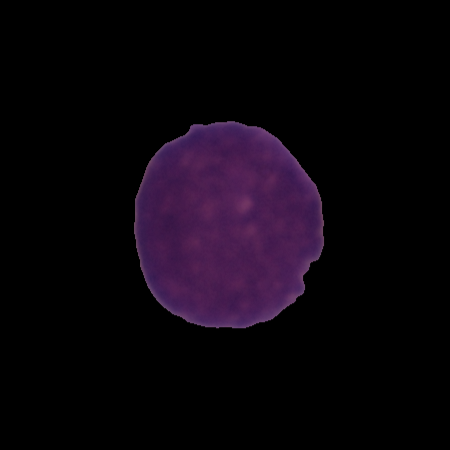
Label: healthy